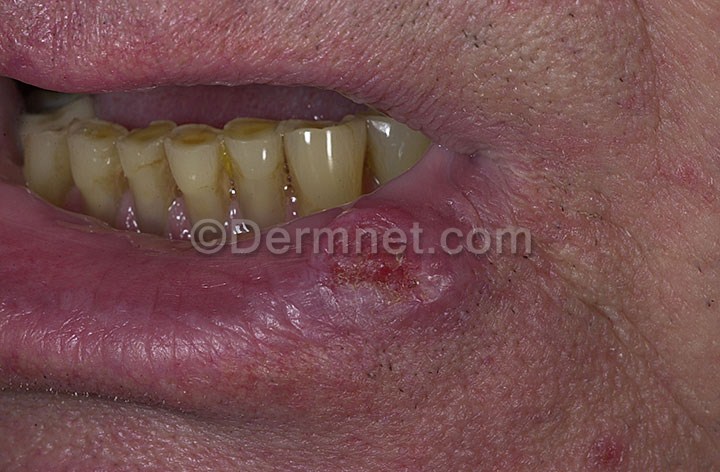
Disease: Actinic Keratosis Basal Cell Carcinoma and other Malignant Lesions